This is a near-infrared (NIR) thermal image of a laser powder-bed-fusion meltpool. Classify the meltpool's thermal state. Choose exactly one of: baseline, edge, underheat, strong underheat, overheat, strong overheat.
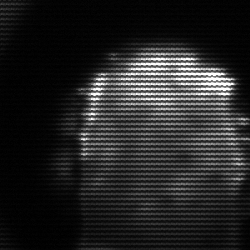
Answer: baseline